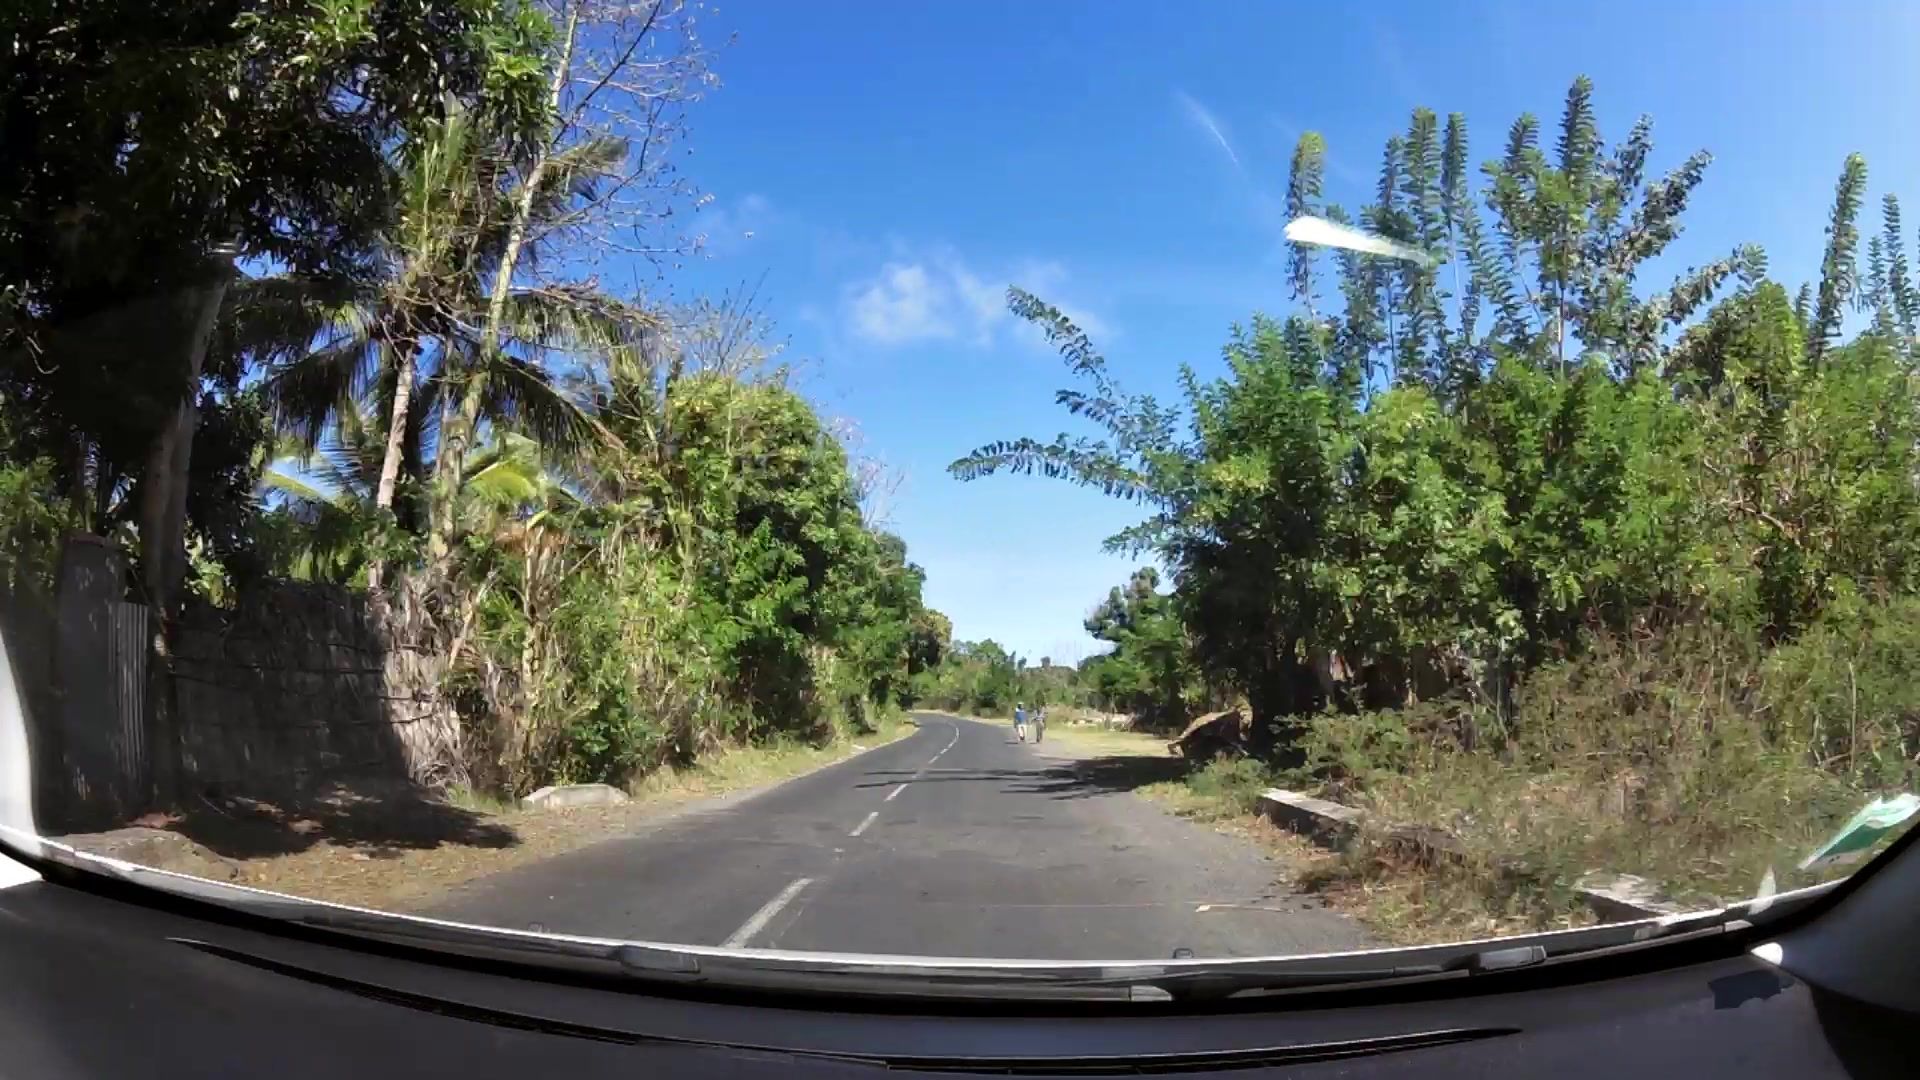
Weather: clear
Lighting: day
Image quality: good
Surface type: driving surface
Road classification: secondary
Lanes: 2.0
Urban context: dense urban cluster
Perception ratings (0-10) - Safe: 1.85, Lively: 6.77, Beautiful: 6.17, Boring: 6.06, Depressing: 5.43, Wealthy: 6.19